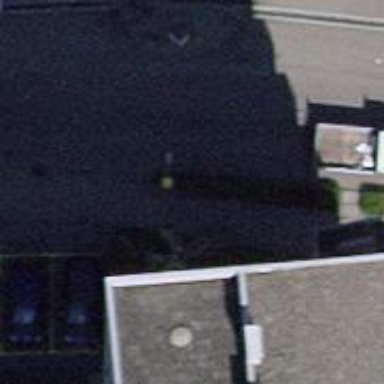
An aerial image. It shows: Post box.